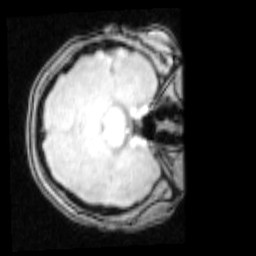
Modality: PDw
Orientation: axial
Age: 19
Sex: female
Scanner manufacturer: siemens
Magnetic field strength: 3 T
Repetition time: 0.25 s
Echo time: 0.00103 s